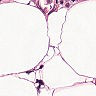
Metastatic tissue present: no